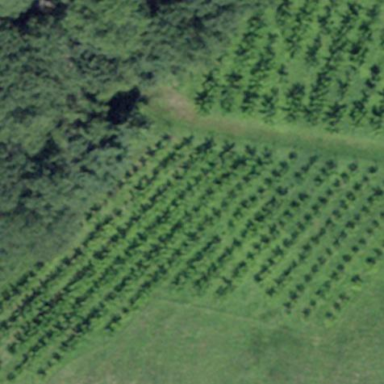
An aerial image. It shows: Vineyard with mulberry crops.